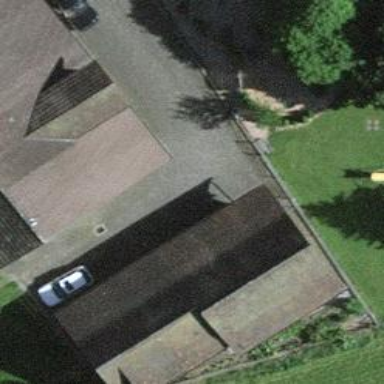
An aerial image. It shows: Garage.